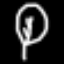
Label: leaf